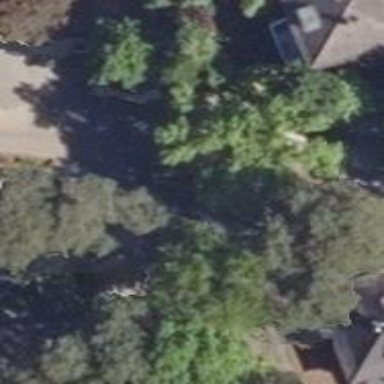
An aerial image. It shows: Residential road with sidewalks on both sides.